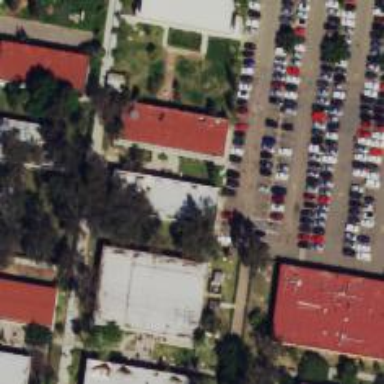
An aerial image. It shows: University.